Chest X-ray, AP view. Patient: 43 years old, sex M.
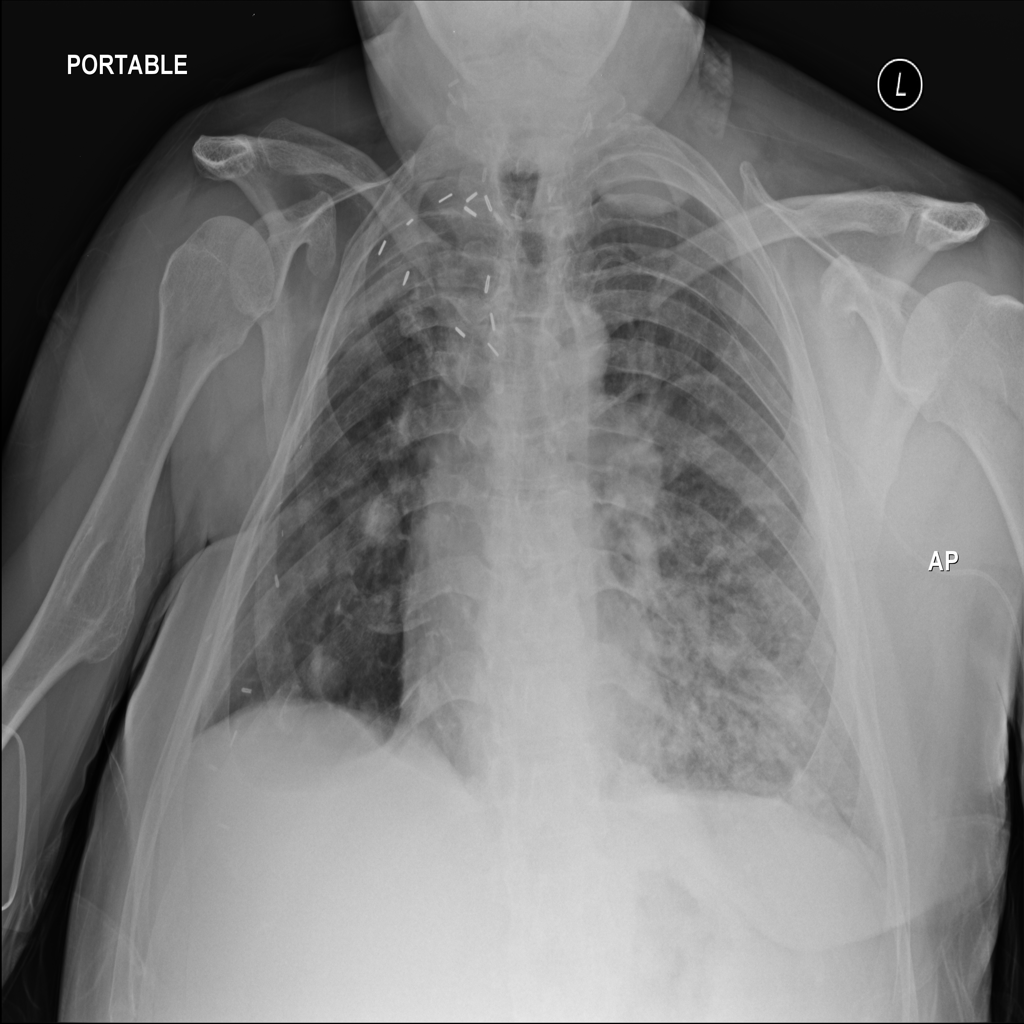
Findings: No Finding